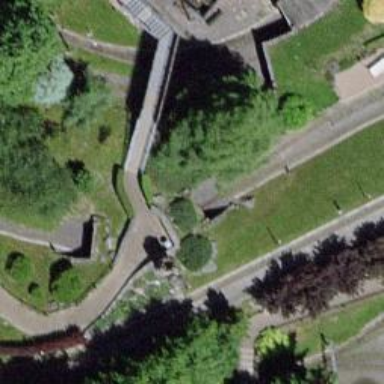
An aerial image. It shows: Miniature railway tunnel.